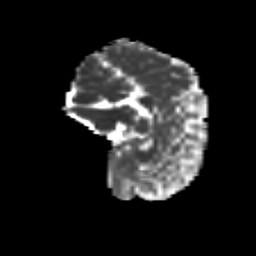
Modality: MD
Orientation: sagittal
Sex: female
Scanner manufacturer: siemens
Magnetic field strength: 3 T
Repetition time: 5 s
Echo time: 0.071 s